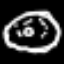
Label: donut